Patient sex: M
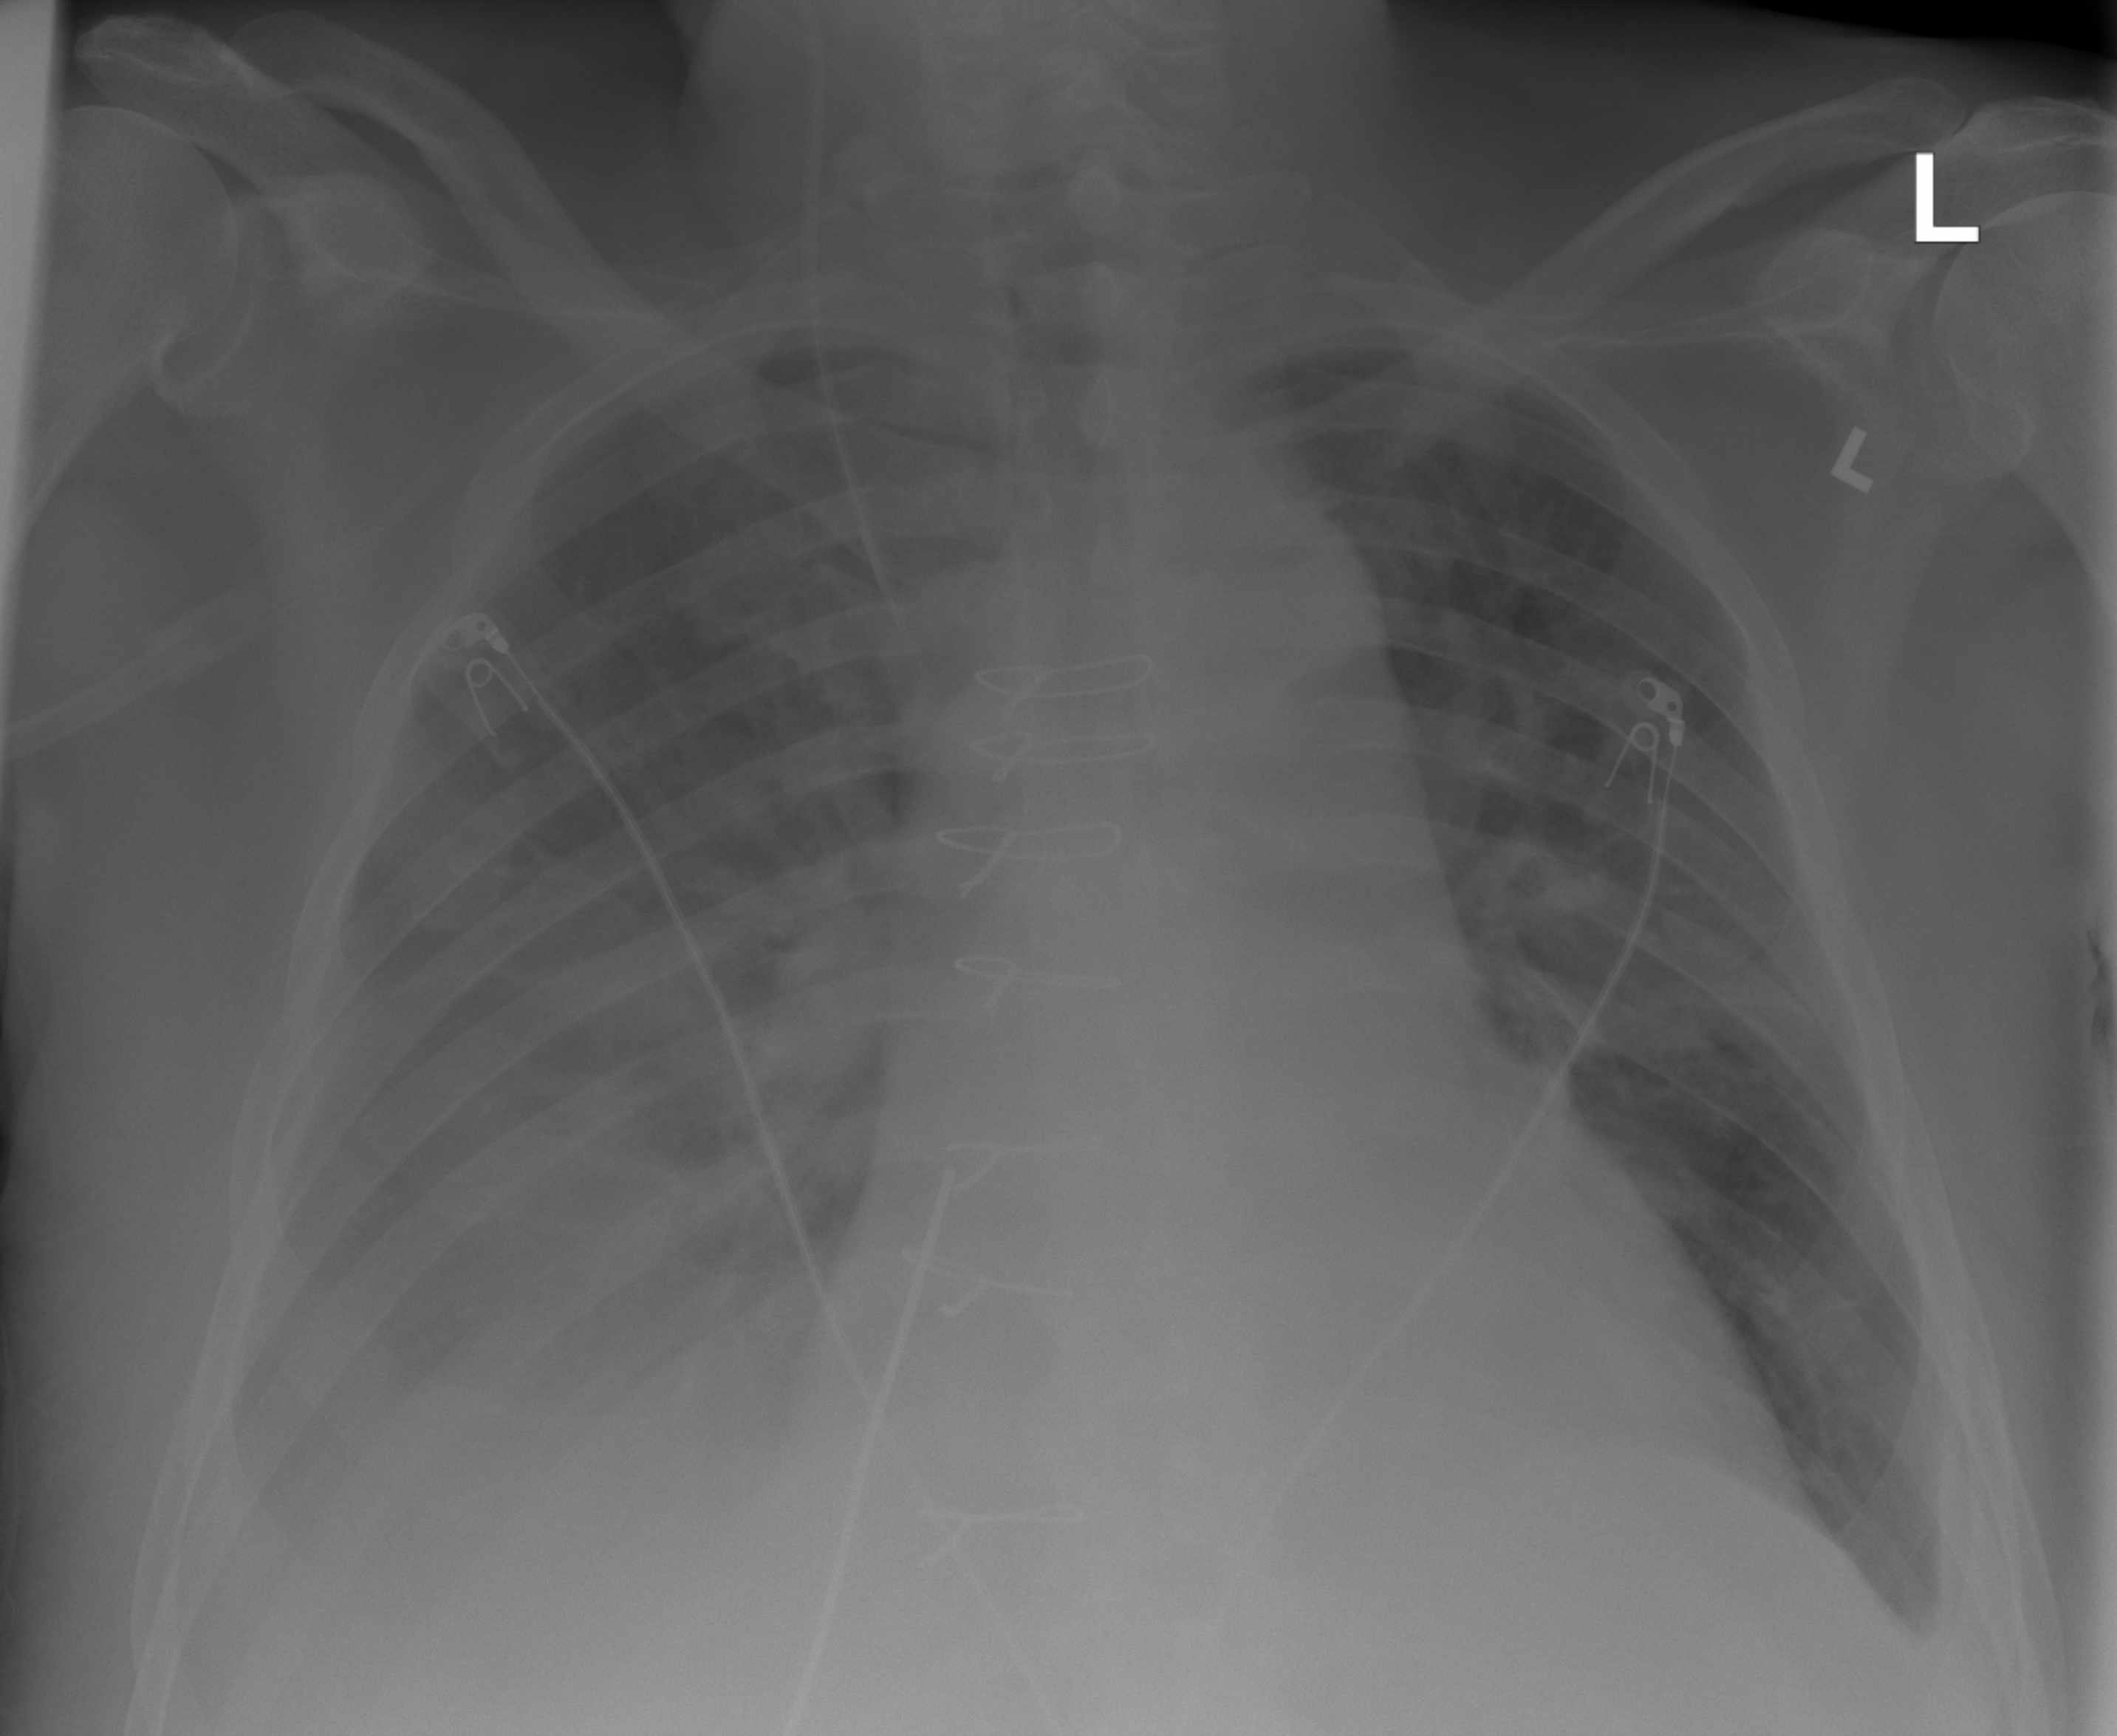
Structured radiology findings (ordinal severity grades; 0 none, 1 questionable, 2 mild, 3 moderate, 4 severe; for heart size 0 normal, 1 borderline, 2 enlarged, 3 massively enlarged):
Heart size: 2
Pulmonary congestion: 2
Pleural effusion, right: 2
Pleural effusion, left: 0
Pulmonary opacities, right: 0
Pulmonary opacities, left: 0
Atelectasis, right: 3
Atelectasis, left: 0